Question:
Why would some paths have significantly more / less weights than other equal length paths? In Dijkstra's do length and path weight not equate?
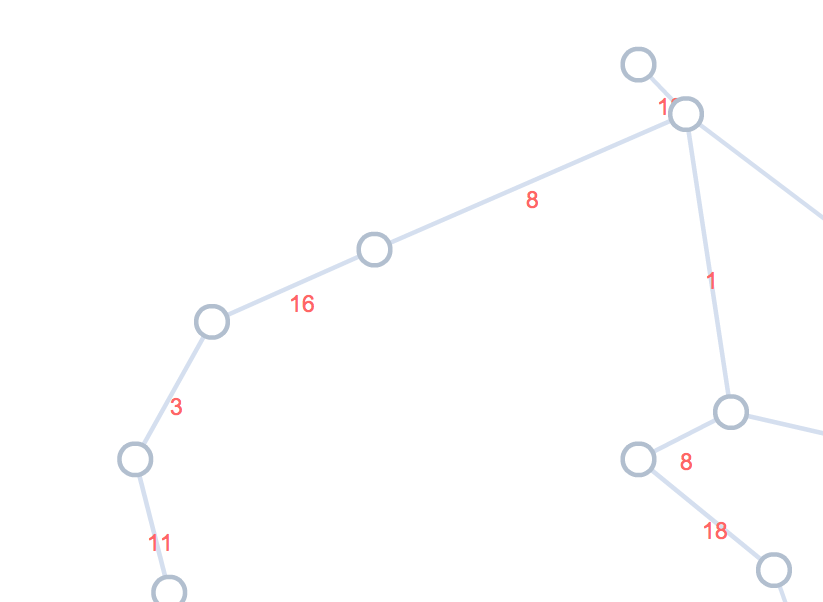
Answer: You mean that the graphical representation of the 'graph' doesn't correspond to the 'weight' each path has ?
They don't have too... the visual representation is just a representation, nothing else. It isn't oblied be equivalent of the weight.
You could redraw the graph anyway you like, just making sure that the connections between the vertices are kept.
Edit: and it doesn't matter what kind of graph you're dealing with, be it Dijkstra or any other. You can even fidn graphs where the direction matters: From A to B the weight can be 10 and from B to A the weight can be 30. No problem.
: the image just shows how the vertices connect to each other. The image doesn't need to be in scale with the graph that is stored in your program. Sometimes you'll have graphs with so many vertices and edges that you won't be able to represent it in a good way. What matters for your programing problems are the vertices, the edges, and it's weights. The image is just a rough representation of it. You can redraw the image as you like, you just have to make sure to put all vertices, all edges, and all weights for each edge.